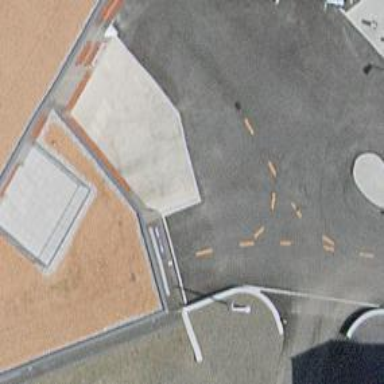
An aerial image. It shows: Multi-storey parking lot with asphalt surface.